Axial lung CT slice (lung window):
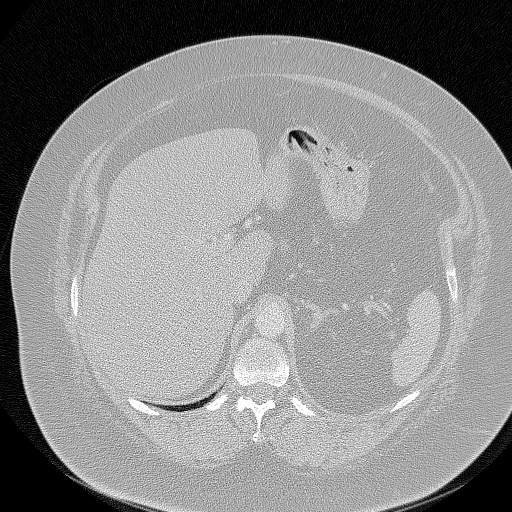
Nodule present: no